Aerial crown-view tile of a tropical tree (Barro Colorado Island, Panama), acquired 20250512:
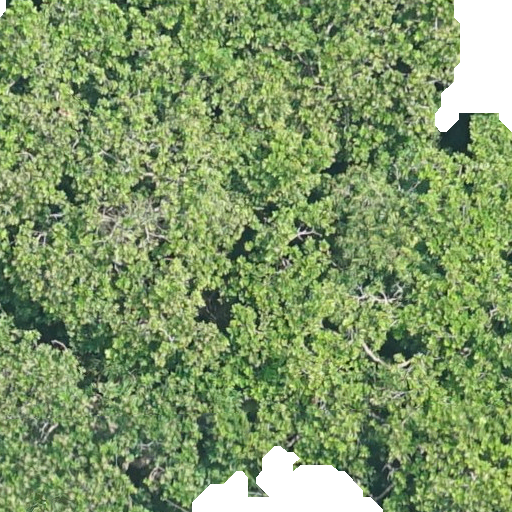
Species: Anacardium excelsum
GBIF accepted scientific name: Anacardium excelsum
Crown area: 519.562 m²